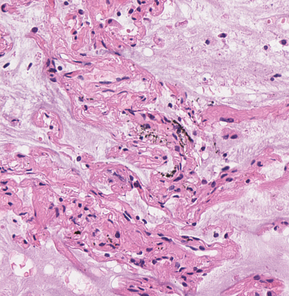
Tumor epithelial tissue: no
Tumor-associated stroma tissue: no
Normal tissue: yes